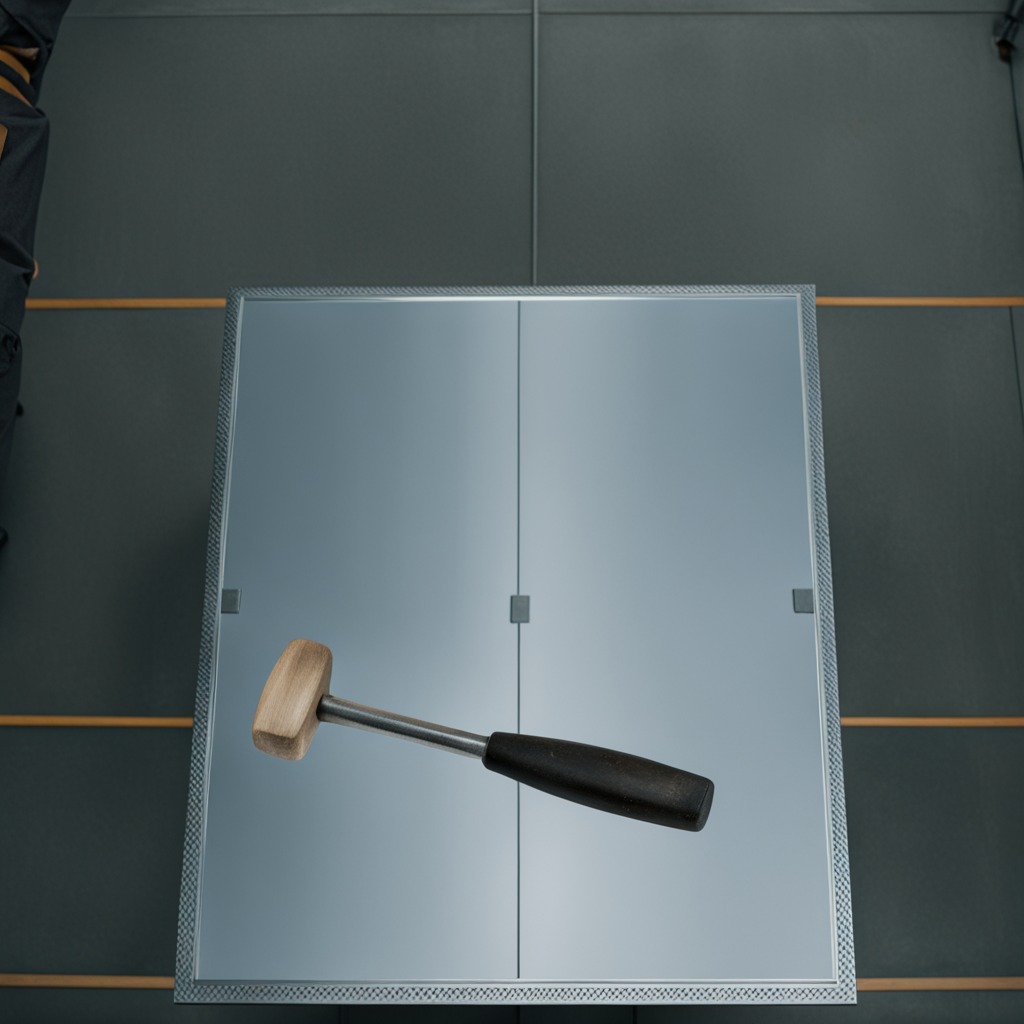
A hammer lies on the toolbox surface in an airplane hangar workshop 8K.